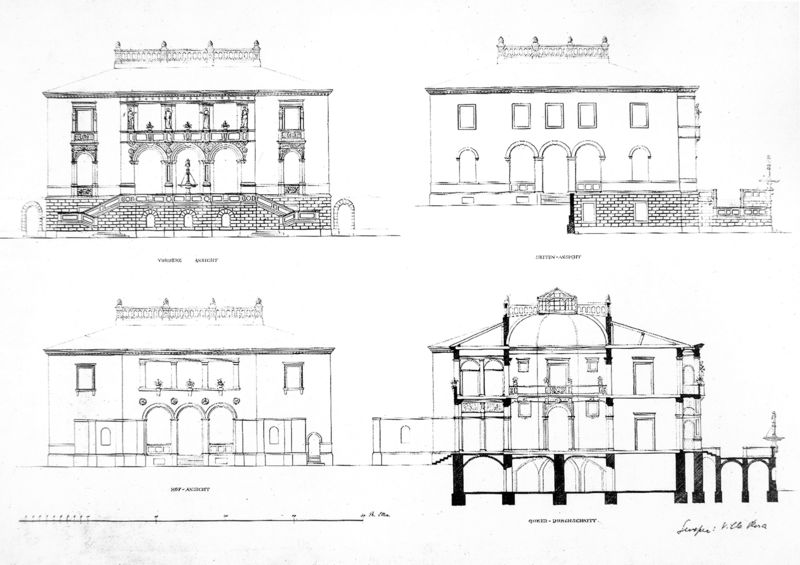
Titel: Landhaus "Villa Rosa"
Künstler: Gottfried Semper
Standort: Berlin
Institution: Meßbildarchiv
Schlagwörter: dunkel, flügel, schatten, weiß, fenster, grau, hell, laterne, licht, pfeiler, schwarz, skizze, säule, säulen, tür, zeichnung, anlage, dach, gebäude, haus, schloss, architektur, barock, sockel, stein, steine, signatur, häuser, norden, klassizismus, front, frontal, gotik, renaissance, rokoko, brunnen, skulptur, statue, balkon, schrift, papier, ansicht, bogen, fassade, fassaden, italien, perspektive, süden, türen, dächer, mauer, ziegel, linien, hof, kuppel, treppe, treppen, arch, arches, architecture, balcony, church, column, columns, palace, stair, stairs, steps, white, window, black, grey, interior, old, three, wall, windows, seitenansicht, flowers, japanese, print, geländer, staircase, plinthe, striche, tor, zinnen, foto, fotografie, bögen, eingang, keller, tusche, gewölbe, unterschrift, palast, palazzo, balustrade, linie, gauben, kontur, rückseite, schwarz-weiß, grafisch, künstler, buchstabe, buchstaben, konturen, strich, beschriftung, entwurf, tinte, arkaden, vorderseite, rustika, villa, profile, seiten, gesims, skulpturen, risalit, statuen, gotisch, wandaufriss, walm, walmdach, classical, complex, roman, stone, konstruktion, building, house, houses, roof, roofs, historismus, vorderansicht, dachgauben, etagen, gaube, gaupen, geschosse, baroque, plan, ballustrade, entrance, exterior, garden, loggia, plants, side, view, basis, drawing, paper, lineal, westen, entwürfe, skizzen, black and white, decoration, frame, castle, graphic, illustration, line, sketch, querschnitt, bau, cross, model, osten, rinne, dachrinne, door, römisch, bridge, fence, klassisch, victorian, italy, outside, zinne, historisch, grundriss, city, lights, west, aufriss, zeichnungen, maßstab, mittelrisalit, bauplan, architekt, bauwerke, satteldach, zeichnugn, aufrisse, arkadengang, torbögen, arc, archway, cross-section, design, dome, doors, section, basen, bogengang, statik, palladio, ziegelmauer, gemauert, erdgeschoss, pallazzo, kellergeschoss, strebewerk, draft, floor plan, square, walls, schema, angabe, erster stock, gaupe, bosse, genster, villen, angaben, architect, arkadengänge, arkarde, basement, batiment, bogengänge, bose, brick, bricks, bridges, buildings, ceiling, coupe, cupola, dachzinnen, drawings, elevation, elevations, facade, facades, floors, gate, gottfried, holiday retreat, hospital, italian, kaserne, klinik, lol, madhouse, main building, maison, manor, mansion, opera, ost, ostflügel, place, planning, plans, prison, rendering, scale, sections, semper, side view, stories, strebepfeiler, strebwerk, style, symmetry, terrace, the dome, trubadur, venice, westflügel, zeigelsteinmauer, construction, fountain, plannung, art, signature, architektu, back, engraving, map, technische zeichnung, lines, home, top, antiquity, chinese, asian, four, pillar, japan, china, zweiter, structure, ornamental, stones, doorway, stock, cornice, layers, castel, library, big, beams, greece, five, measure, measurement, diagram, proportions, schematic, scheme, dom, palazzi, collonade, wite, arcade, balconies, inside, colonade, edwardian, architectural, estate, gates, grayscale, blueprint, pillars, stairway, drawing', lighting, träger, yard, portico, rustica, italianate, views, lay out, sketches, architechture, etruscan, bows, archways, scetch, balusta, windoe, windo, chateau, spikes, creation, colum, celine montaudy, cellar, pilars, technical, blueprints, archtecture, thumbnail, layer, round arch, strai, ehite, huge, sdfgsdfg, mannor, diagrams, projekt, designs, bllueprint, castels, hoise, parliment, calculations, supports, cutaway, rustication, sectional, villa rusticana, veneto, inigo jones, size, thumbnails, collum, colun, mesure, skematics, frontside, breakdown, schemata, ghotic, projekte, spalte